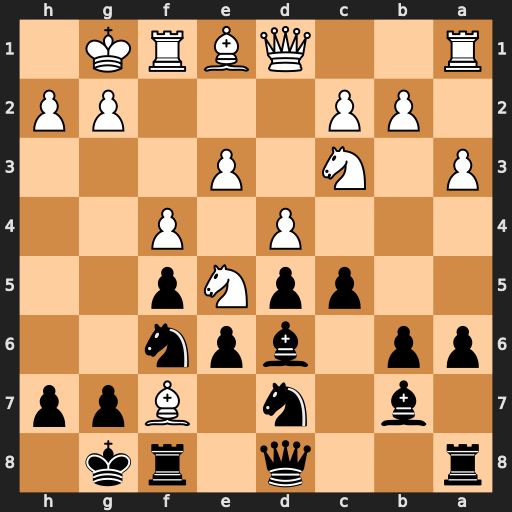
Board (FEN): r2q1rk1/1b1n1Bpp/pp1bpn2/2ppNp2/3P1P2/P1N1P3/1PP3PP/R2QBRK1
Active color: b
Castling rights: -
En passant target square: -
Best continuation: Rxf7 Nxf7 Kxf7